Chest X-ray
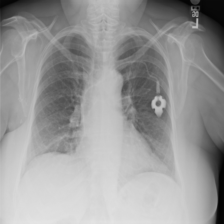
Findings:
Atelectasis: negative
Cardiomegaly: negative
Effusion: negative
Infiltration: negative
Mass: negative
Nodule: negative
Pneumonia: negative
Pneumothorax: negative
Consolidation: negative
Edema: negative
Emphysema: negative
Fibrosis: negative
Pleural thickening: negative
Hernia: negative